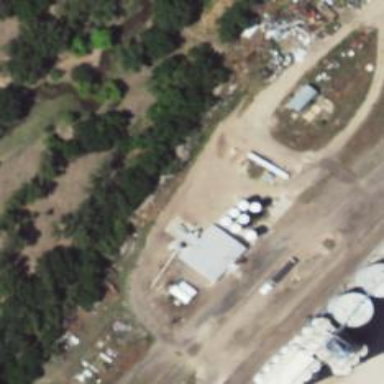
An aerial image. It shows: Storage tank that is man-made.